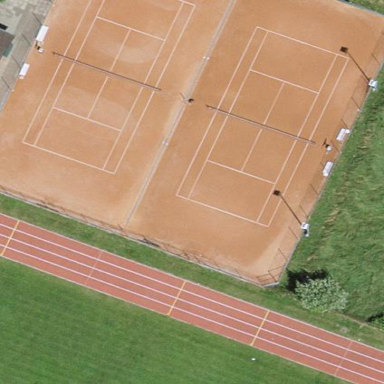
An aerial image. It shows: Tennis court on pitch.